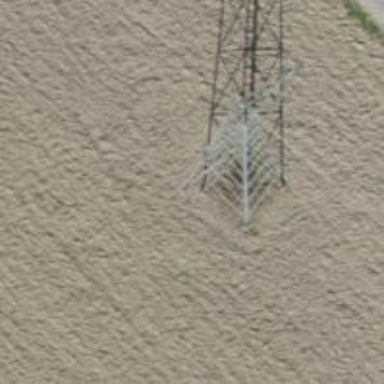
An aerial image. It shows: Towering power structure.